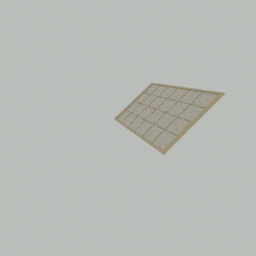
Label: architecture